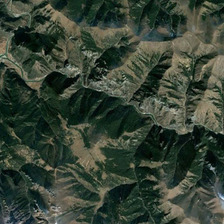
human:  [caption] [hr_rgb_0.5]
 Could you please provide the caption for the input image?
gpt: it is a piece of green mountain .

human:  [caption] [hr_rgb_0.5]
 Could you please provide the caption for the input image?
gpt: it is a piece of green mountain .

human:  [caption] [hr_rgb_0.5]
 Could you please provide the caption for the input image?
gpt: it is a piece of green mountain .

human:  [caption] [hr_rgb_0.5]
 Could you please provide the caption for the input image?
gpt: it is a piece of green mountain .

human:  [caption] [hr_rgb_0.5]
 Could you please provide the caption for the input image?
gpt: it is a piece of green mountain .